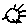
Label: sun